Question: I am studying data warehousing star schema and attribute hierarchies and I am getting confused because the examples of the book do not provide sample data on which to confirm my understanding of things.
In the book there is a sales data warehouse with a dimension for products that has the following attribute hierarchy:
PRODUCT(AllProducts, ByProductType, OneProduct)
See the image below:

What kind of sample data would go into the product dimension table?
PRODUCTS
---
AllProducts ByProductType OneProduct
---
? ? ?
? ? ?
? ? ?
If I'm not mistaken attributes are table columns or fields and I can't understand how would the data look like in this table
If you take the dimension Time from the same image, data can easily be sampled:
TIME
---
Year Quarter Month Week
---
2010 1 1 1
2010 1 1 2
2010 1 1 3
2010 1 1 4
One other thing I am confused about is how the data looks like in the fact table. In the book it is stated that the fact table would deliberately contain duplicated data. For example to come up with the sales figures of a whole year there is no need to aggregate weekly sales values on the fly because they would have already been calculated. Now if in the time dimension I have a primary key value 1 that represents a year a quarter a month and a week all at once how can I hold the aggregate value of 1 whole year in the fact table?
TIME
---
ID Year Quarter Month Week
---
1 2010 1 1 1
SALES_FACT_TABLE
---
Sales TimeID ProductID
---
1000 1 ?
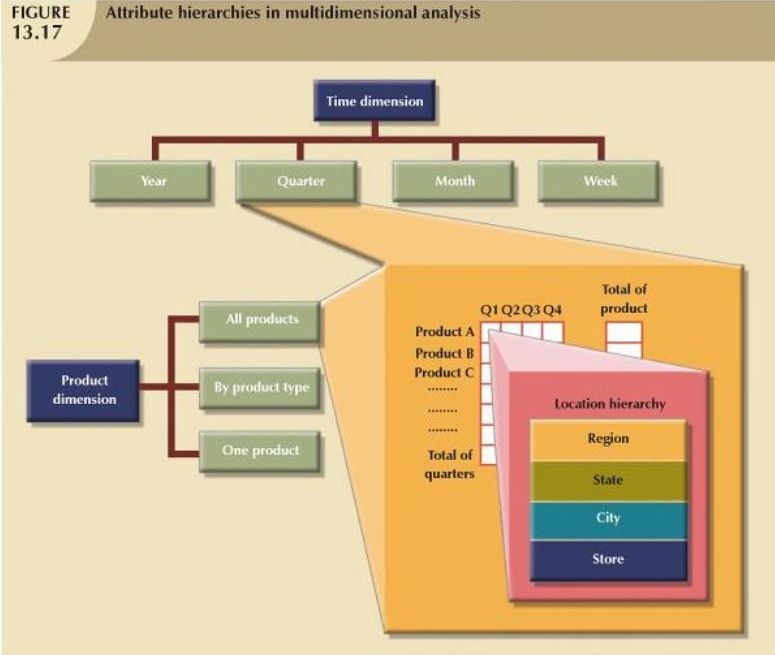
Answer: The greyish fields (AllProducts, OneProduct etc) in the figure are examples of on the products dimension, not attributes.
Attributes would be
Product.Name, Brand, SKU, InternalName, DevelopmentStartDate, OnMarketDate ... whatever